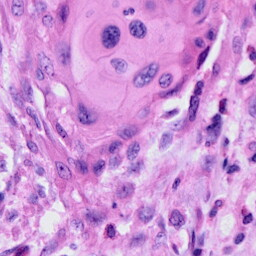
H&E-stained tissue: Cervix